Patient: sex M, age 66
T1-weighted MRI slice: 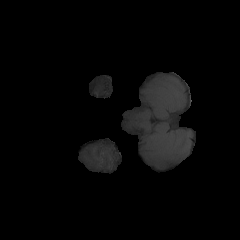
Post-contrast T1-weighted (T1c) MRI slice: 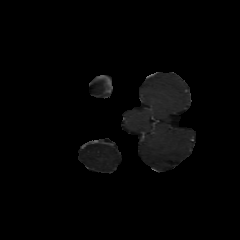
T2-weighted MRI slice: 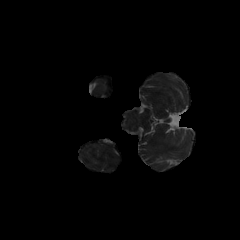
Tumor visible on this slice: no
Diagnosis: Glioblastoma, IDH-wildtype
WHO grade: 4